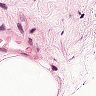
Metastatic tissue present: no